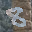
Label: 8